Field crop: maize
Growth stage: 2
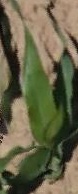
Species: maize